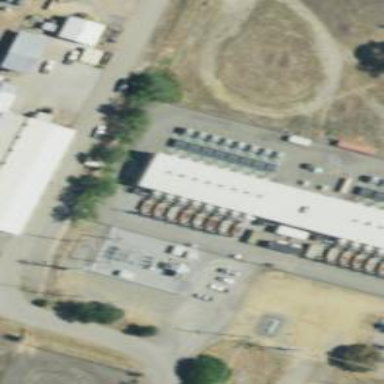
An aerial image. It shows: Gas-powered generator.